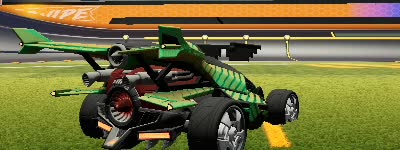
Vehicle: aftershock